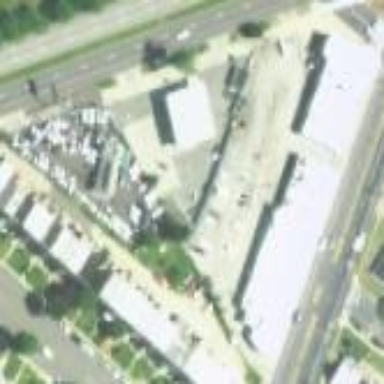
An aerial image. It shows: Retail area.